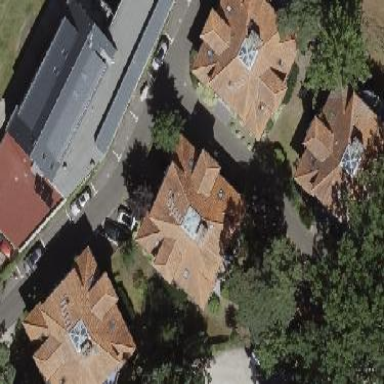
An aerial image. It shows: Apartment building with hipped roof.